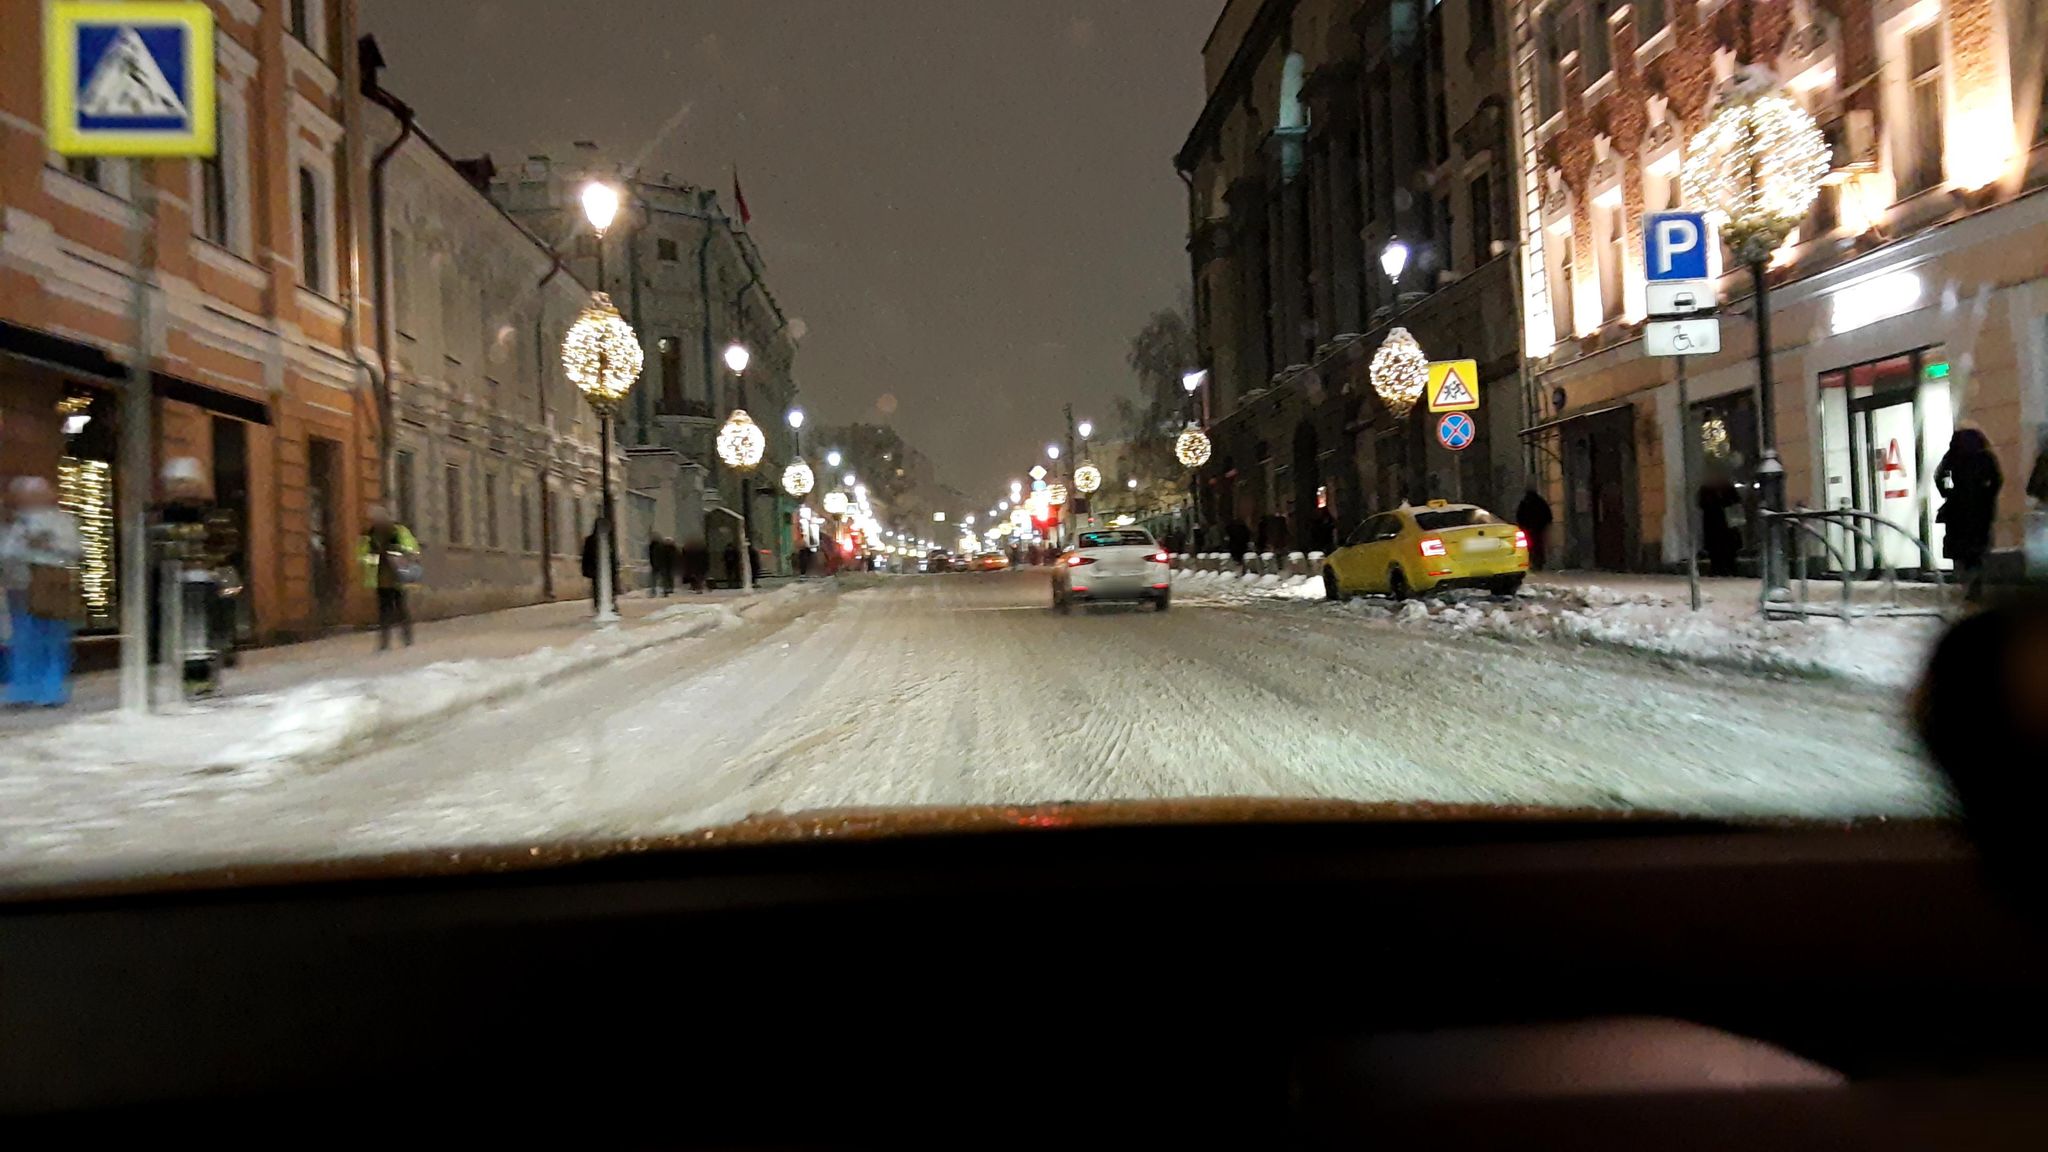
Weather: snowy
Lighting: night
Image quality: slightly poor
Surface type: driving surface
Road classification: secondary
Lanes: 3
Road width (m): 3.6
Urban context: urban centre
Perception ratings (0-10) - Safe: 3.51, Lively: 9.09, Beautiful: 4.38, Boring: 1.84, Depressing: 2.16, Wealthy: 3.68